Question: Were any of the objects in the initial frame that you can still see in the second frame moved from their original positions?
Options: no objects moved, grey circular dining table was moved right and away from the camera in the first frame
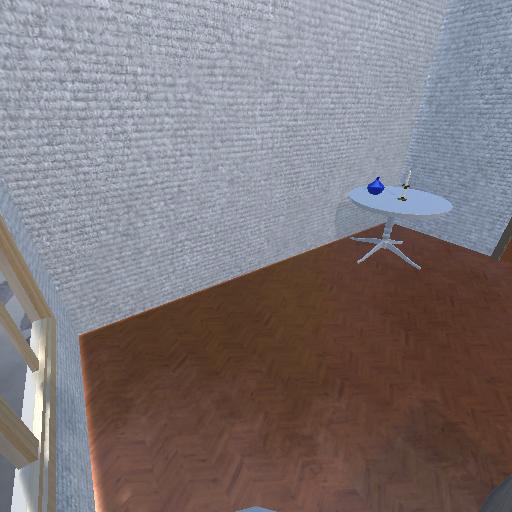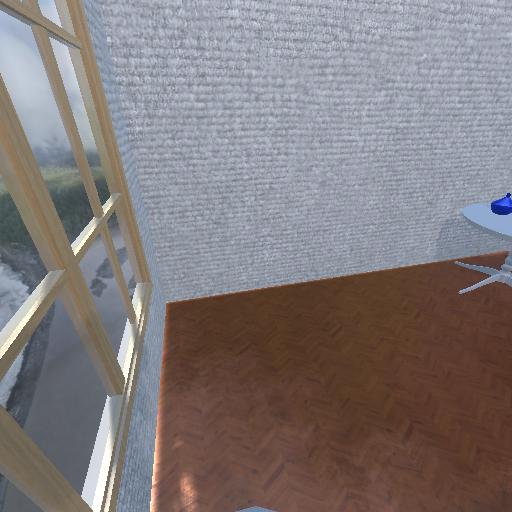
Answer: no objects moved